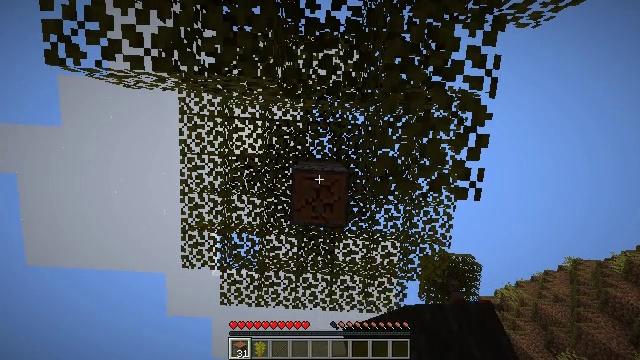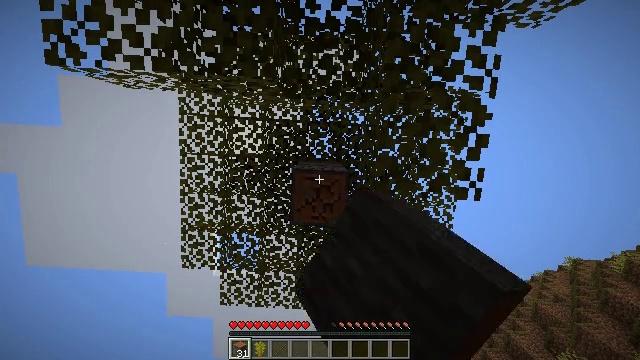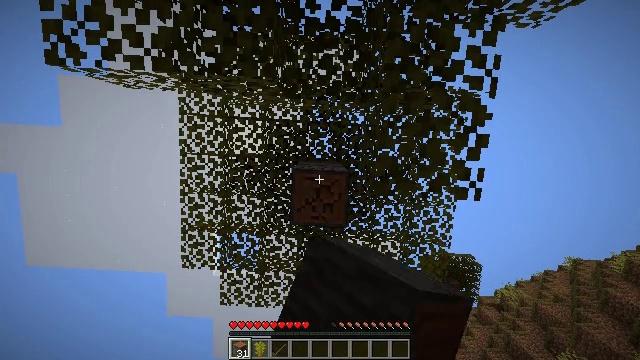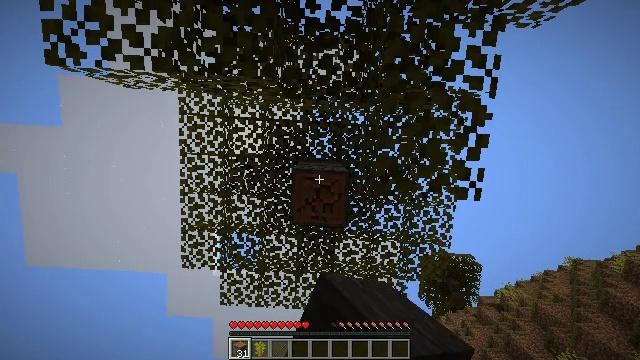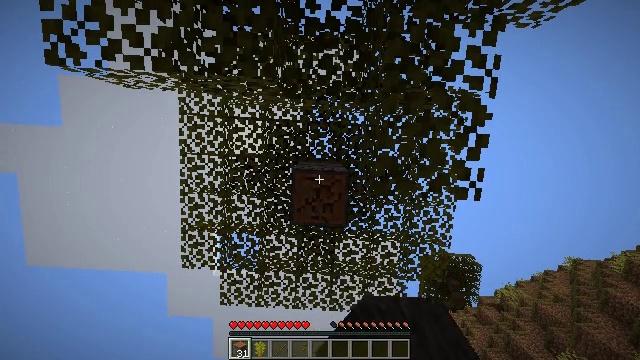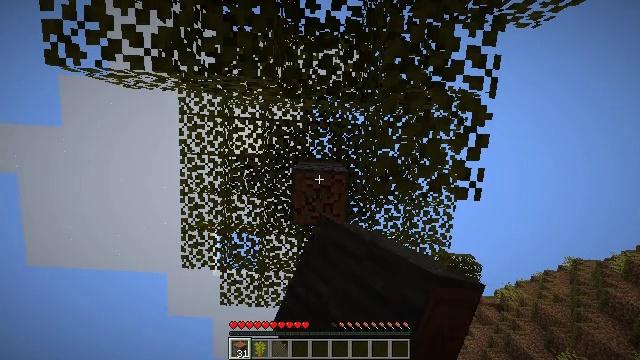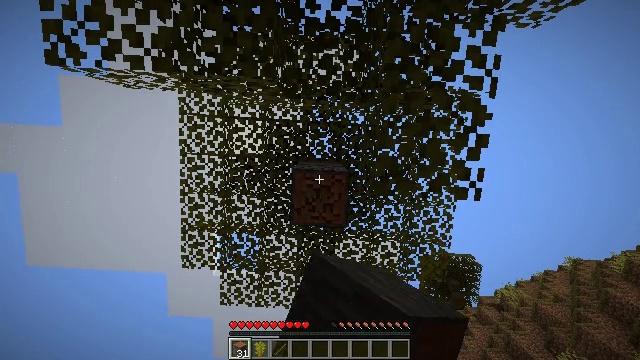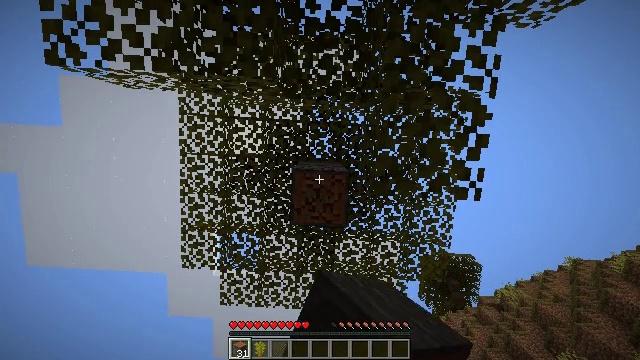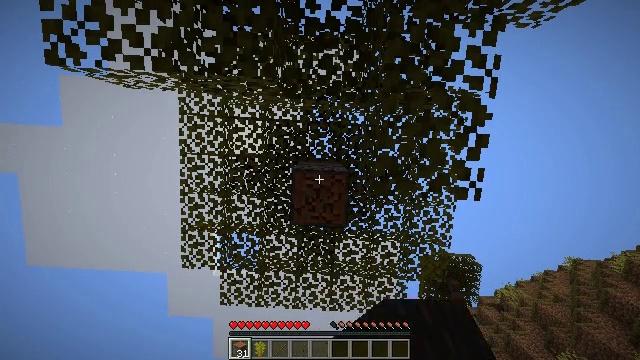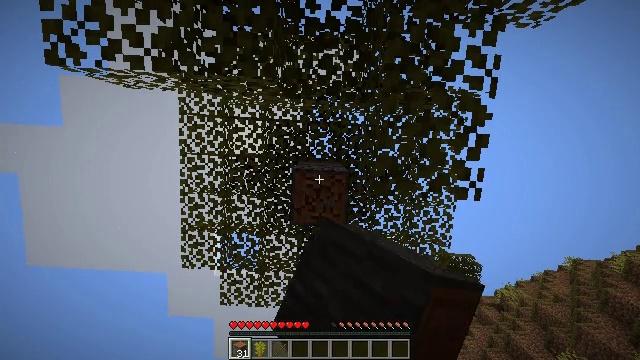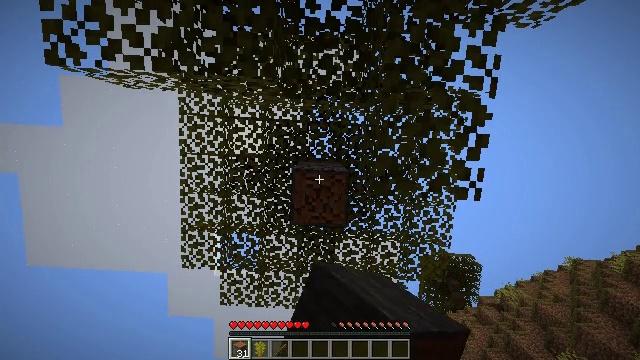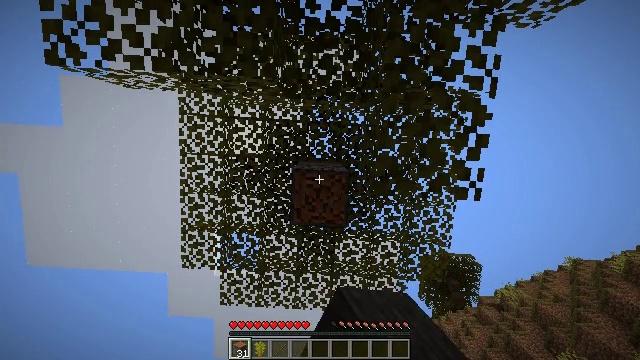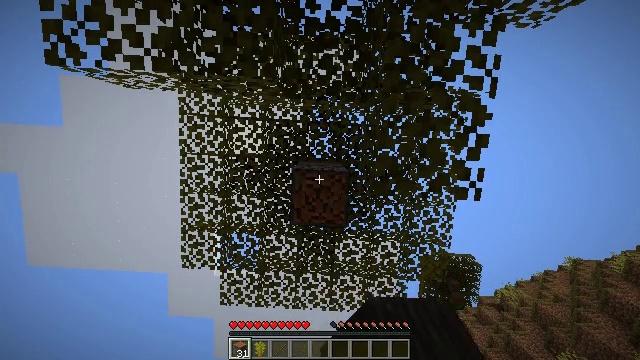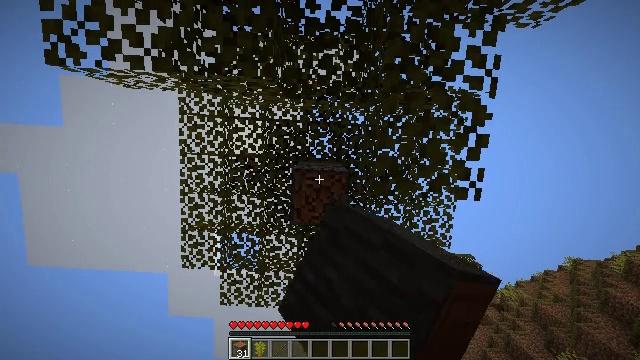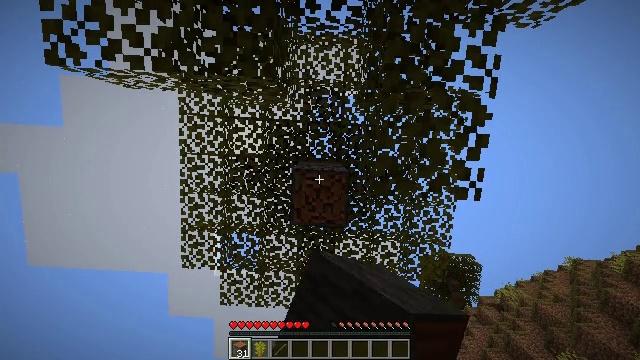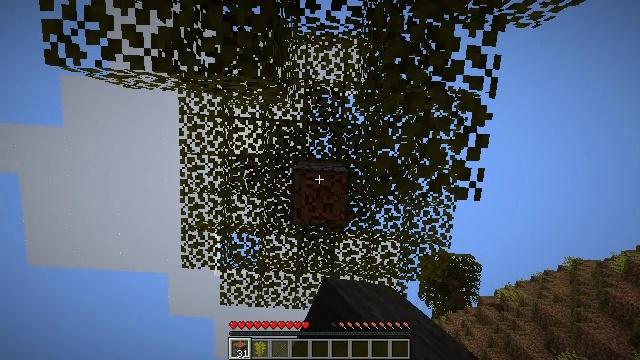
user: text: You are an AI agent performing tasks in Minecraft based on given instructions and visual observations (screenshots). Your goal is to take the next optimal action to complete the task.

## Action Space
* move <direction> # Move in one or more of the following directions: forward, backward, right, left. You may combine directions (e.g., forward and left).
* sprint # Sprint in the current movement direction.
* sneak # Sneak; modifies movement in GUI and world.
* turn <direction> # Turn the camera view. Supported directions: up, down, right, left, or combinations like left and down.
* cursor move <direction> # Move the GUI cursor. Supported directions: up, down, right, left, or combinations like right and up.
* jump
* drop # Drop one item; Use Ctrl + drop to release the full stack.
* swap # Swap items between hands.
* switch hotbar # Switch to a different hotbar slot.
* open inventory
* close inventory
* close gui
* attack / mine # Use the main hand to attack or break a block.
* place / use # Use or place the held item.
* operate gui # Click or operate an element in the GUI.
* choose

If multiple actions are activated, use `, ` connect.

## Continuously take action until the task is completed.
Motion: motion action
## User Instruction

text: Break the acacia log from the tree.
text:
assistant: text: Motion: attack / mine
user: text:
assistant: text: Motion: attack / mine
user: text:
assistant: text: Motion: attack / mine
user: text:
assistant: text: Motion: attack / mine
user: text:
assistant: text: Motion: attack / mine
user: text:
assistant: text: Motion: attack / mine
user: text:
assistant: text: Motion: attack / mine
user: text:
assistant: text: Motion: attack / mine
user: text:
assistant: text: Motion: attack / mine
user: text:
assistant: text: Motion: attack / mine
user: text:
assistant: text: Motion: attack / mine
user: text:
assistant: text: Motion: attack / mine
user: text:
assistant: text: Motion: attack / mine
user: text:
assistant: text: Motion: attack / mine
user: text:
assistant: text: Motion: attack / mine
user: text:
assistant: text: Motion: attack / mine
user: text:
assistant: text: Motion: attack / mine
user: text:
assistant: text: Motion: attack / mine
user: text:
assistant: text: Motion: attack / mine
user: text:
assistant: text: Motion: attack / mine
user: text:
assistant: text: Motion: attack / mine
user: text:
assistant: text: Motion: attack / mine